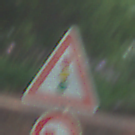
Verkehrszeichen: Lichtzeichenanlage
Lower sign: UeberholverbotKraftfahrzeuge
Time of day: MorningAfternoon
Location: Outdoor (Urban)
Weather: PartlyCloudy
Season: NotSpecified
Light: Natural